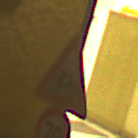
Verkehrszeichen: RadverkehrLinks
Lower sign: Geschwindigkeit70
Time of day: Night
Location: Outdoor (Urban)
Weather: Clear
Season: NotSpecified
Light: Artificial